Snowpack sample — Loveland Pass, Silver Plume, Colorado, USA (2/11/26, 12:00 PM MST)
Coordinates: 39.663, -105.886
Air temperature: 35 °F
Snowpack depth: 82 cm
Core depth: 20 cm
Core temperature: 17.6 °F
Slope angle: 13°, slope face: 12°
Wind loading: high
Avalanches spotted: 1
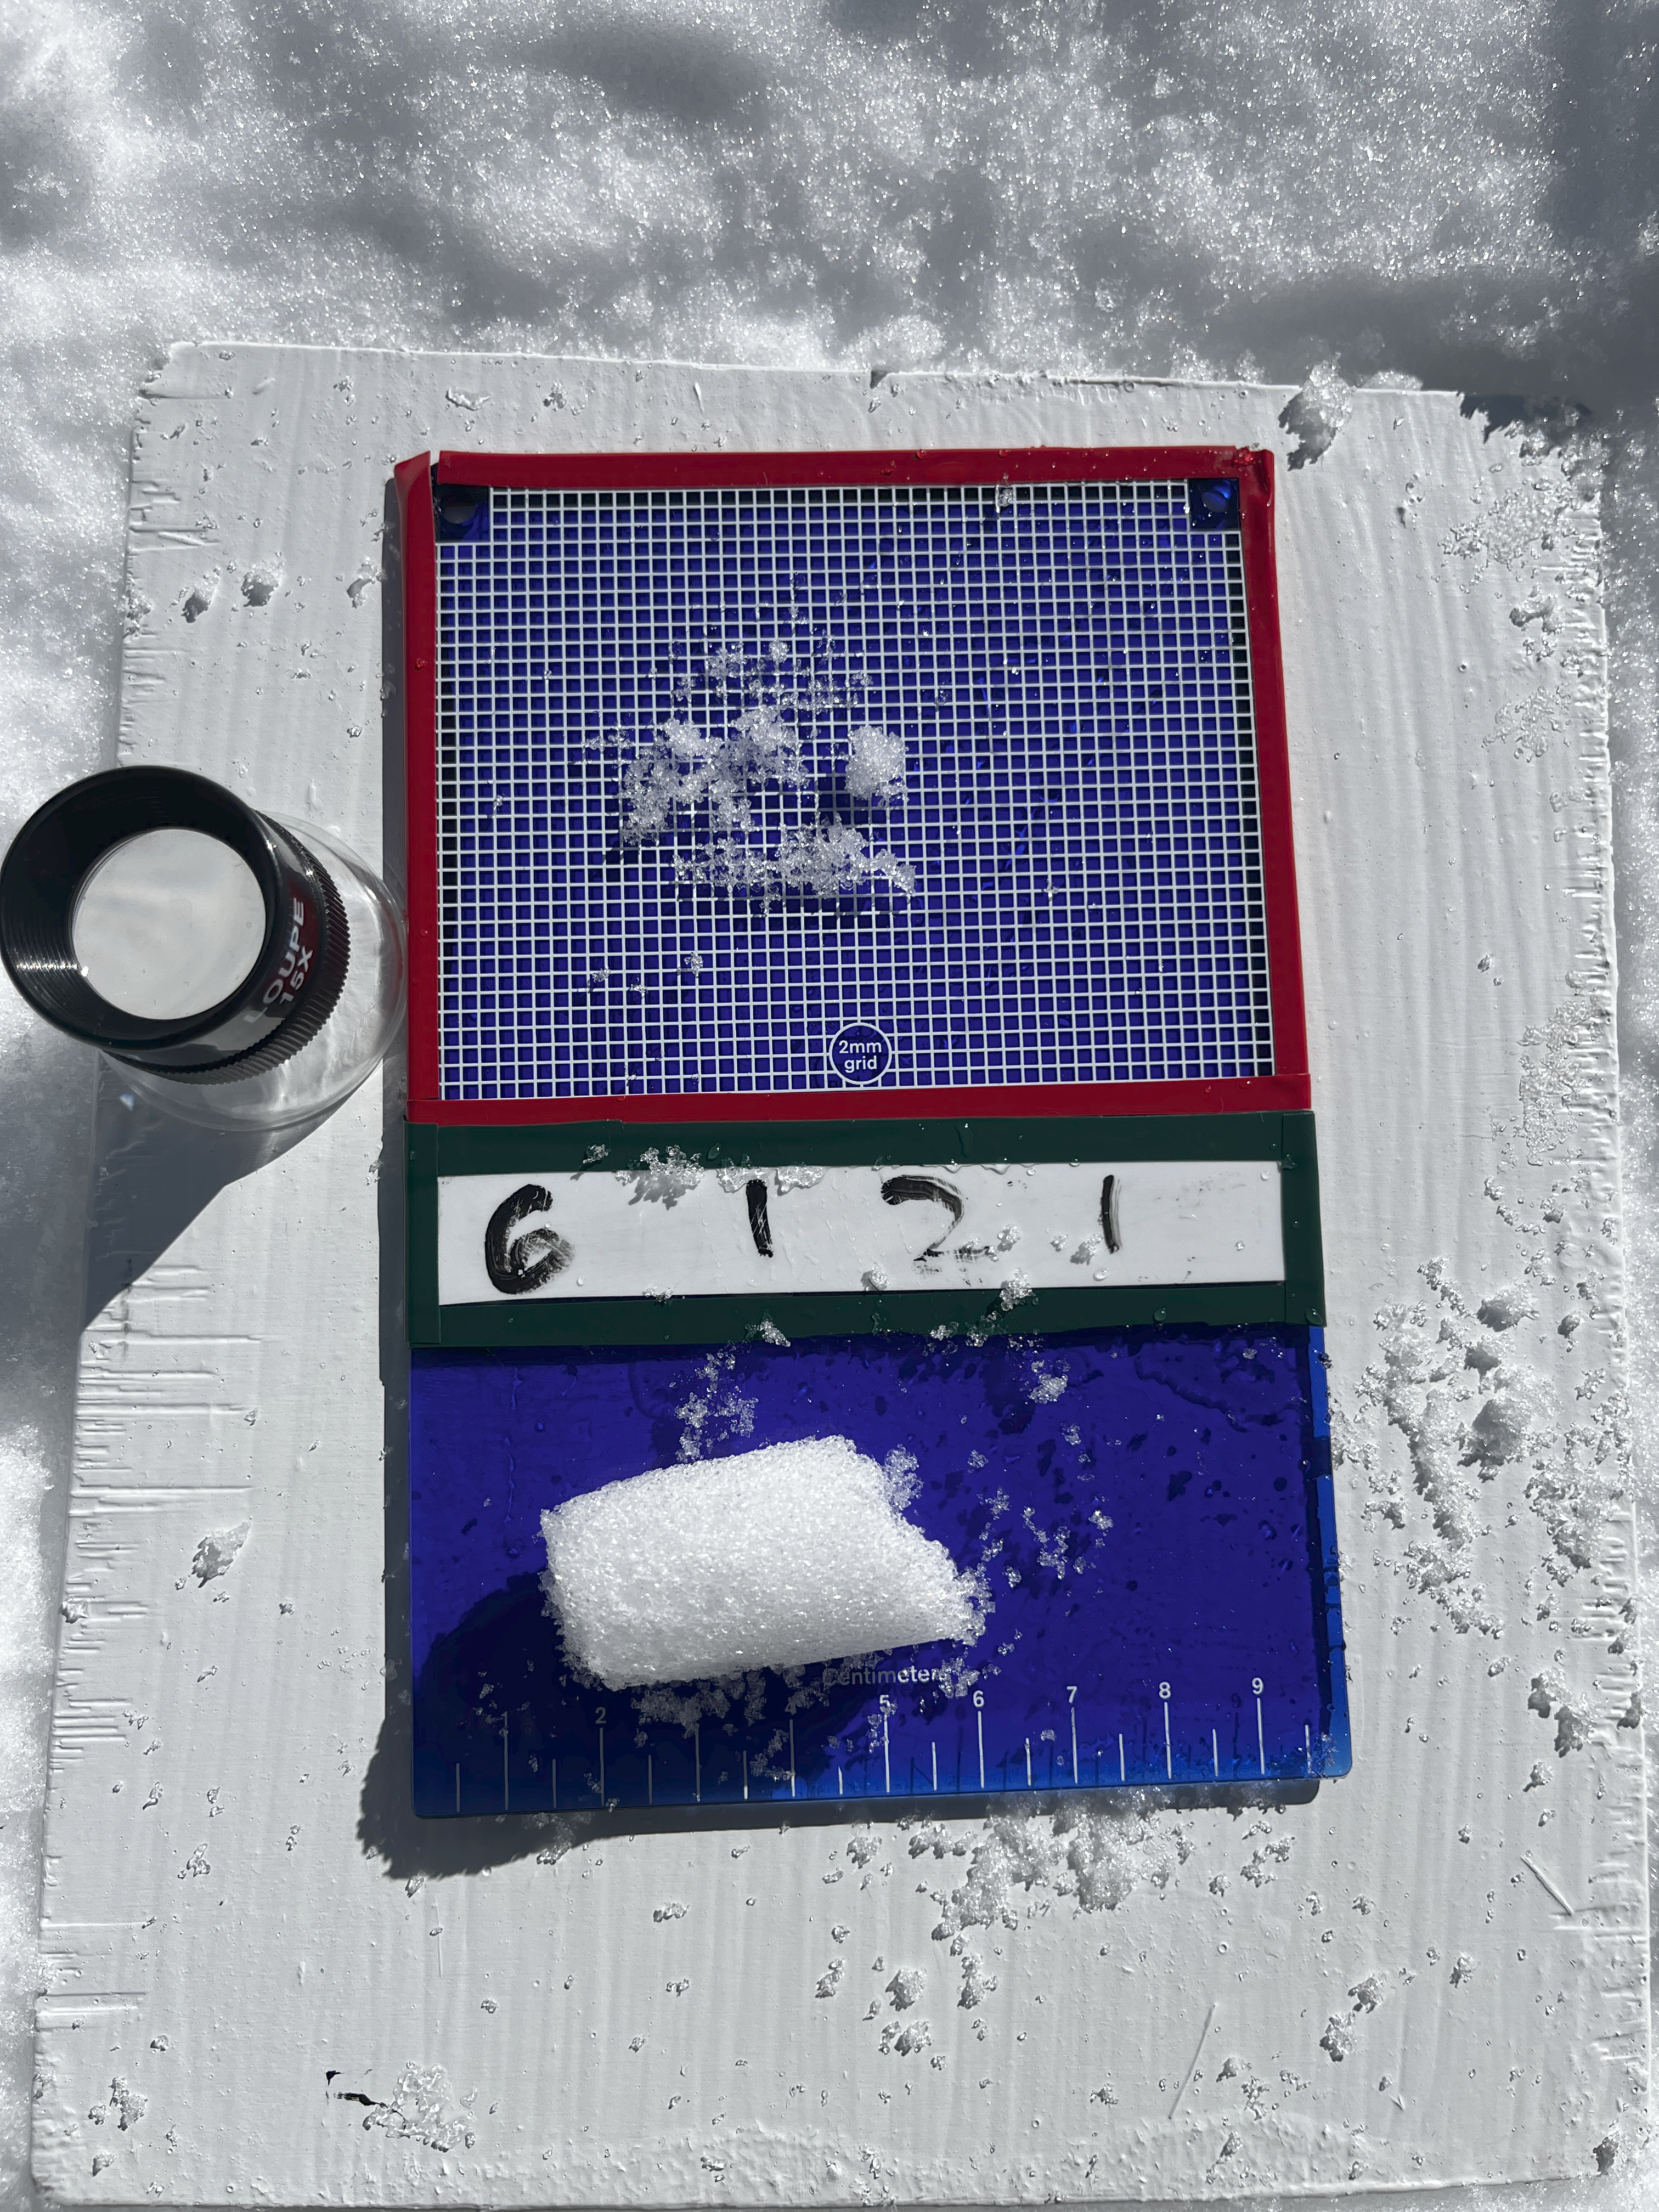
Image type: crystal_card
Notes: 1 small avalanche spotted on the north side of the bowl, lots of wind loading